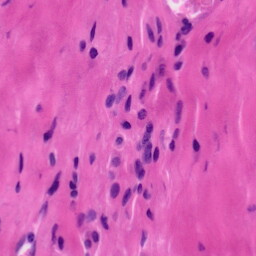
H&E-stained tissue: Tonsil